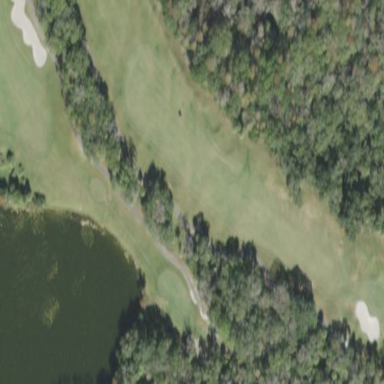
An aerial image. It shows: Golf fairway surrounded by grass.